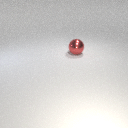
large red metal sphere